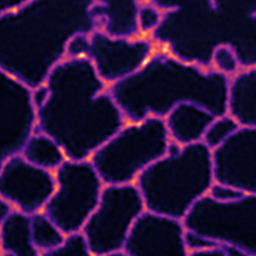
Label: Super-resolution ER image